Question: This is a snake game. How many steps do you need to take from the current state to eat two foods one after another (regardless of the order of the two foods)? At the same time, pay attention to avoid obstacles
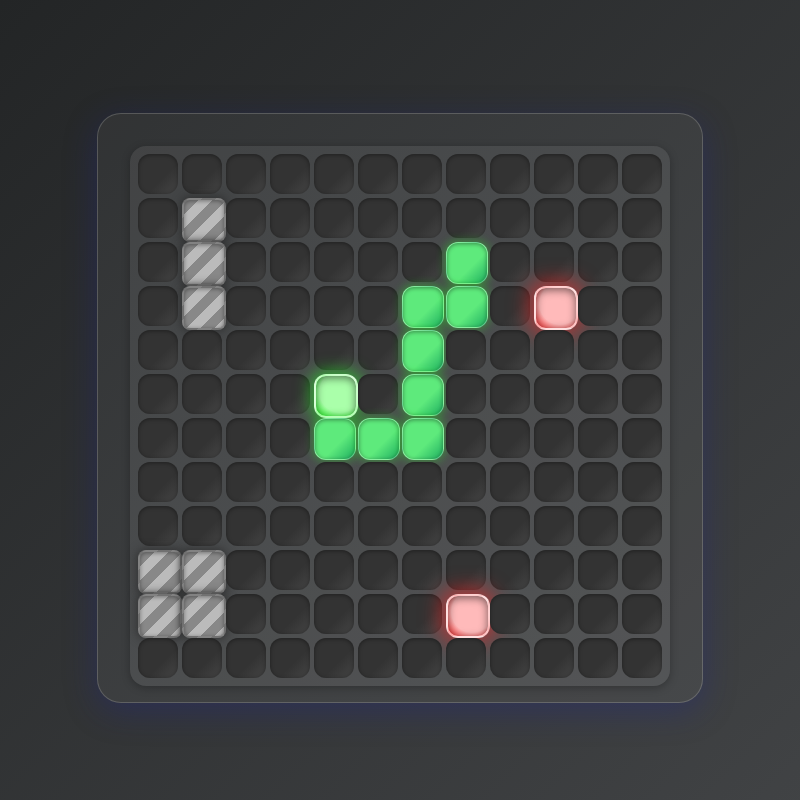
Answer: 16